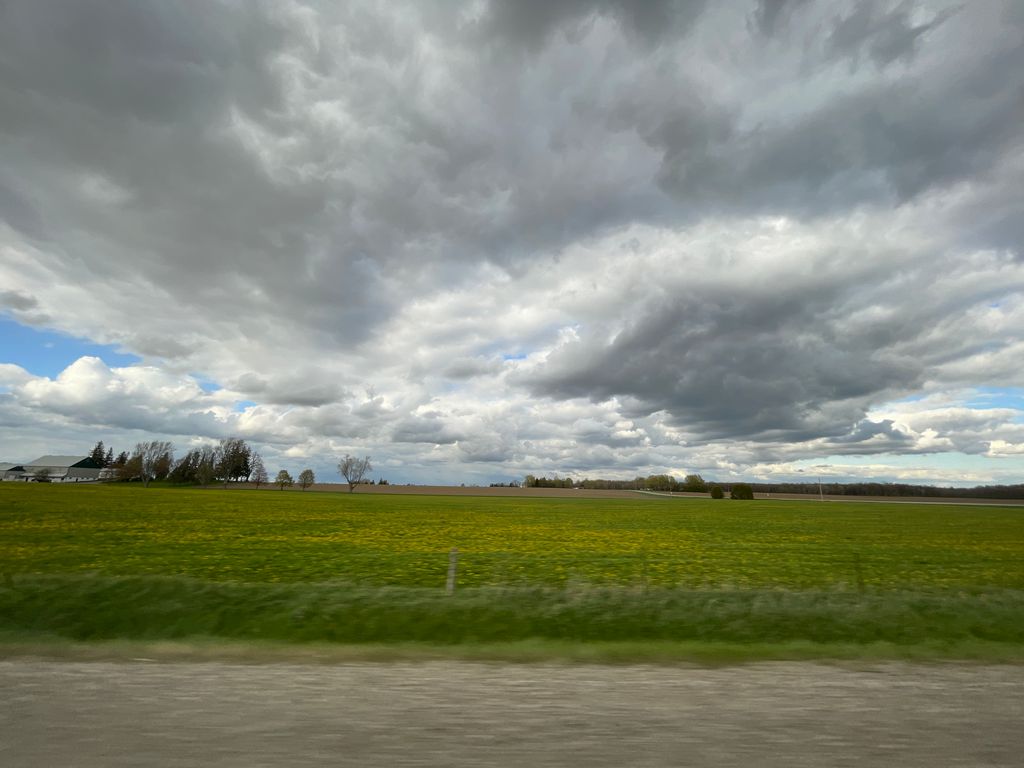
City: kitchener-waterloo